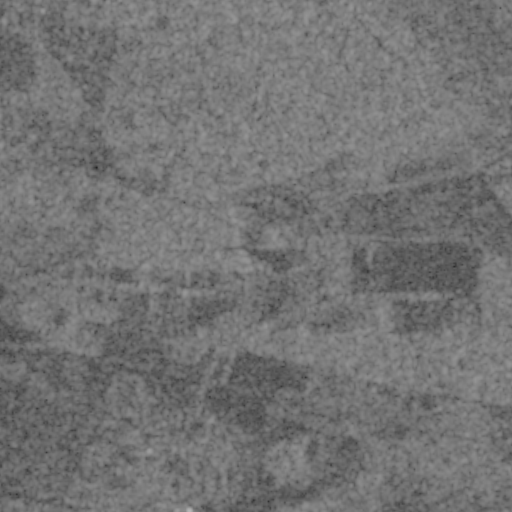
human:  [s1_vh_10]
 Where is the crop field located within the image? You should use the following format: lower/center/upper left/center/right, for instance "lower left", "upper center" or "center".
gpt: The crop field is located in the left of the image.
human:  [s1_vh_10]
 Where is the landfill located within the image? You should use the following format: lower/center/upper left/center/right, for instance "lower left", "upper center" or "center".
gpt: The landfill is located in the upper left of the image.
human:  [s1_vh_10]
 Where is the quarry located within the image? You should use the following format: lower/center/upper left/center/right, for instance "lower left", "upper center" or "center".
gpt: The quarry is located in the right of the image.
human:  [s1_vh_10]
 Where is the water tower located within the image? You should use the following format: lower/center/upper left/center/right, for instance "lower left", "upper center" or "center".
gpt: The water tower is located in the lower left of the image.
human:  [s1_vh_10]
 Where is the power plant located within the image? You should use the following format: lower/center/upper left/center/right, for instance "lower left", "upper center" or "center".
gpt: There is no power plant in the image.

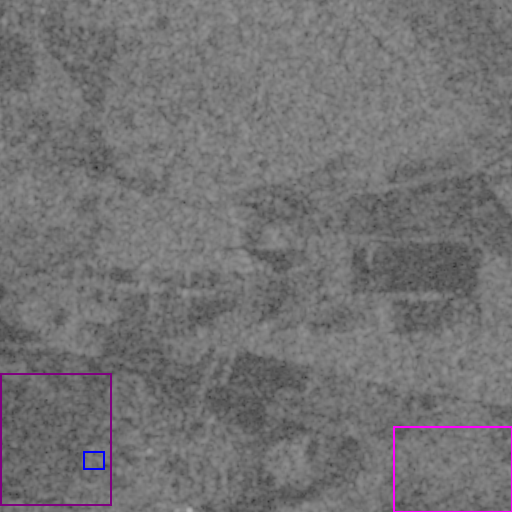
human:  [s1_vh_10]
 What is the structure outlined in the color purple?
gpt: The structure outlined in purple is a crop field.
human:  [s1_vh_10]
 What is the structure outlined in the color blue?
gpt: The structure outlined in blue is a park.
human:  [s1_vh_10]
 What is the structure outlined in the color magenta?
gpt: The structure outlined in magenta is a quarry.
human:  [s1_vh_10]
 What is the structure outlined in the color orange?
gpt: There is no orange outline.